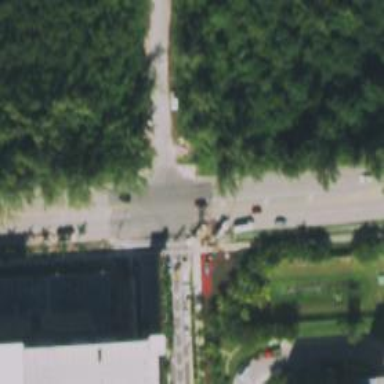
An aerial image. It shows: Footway crossing.